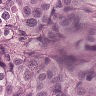
Metastatic tissue present: yes